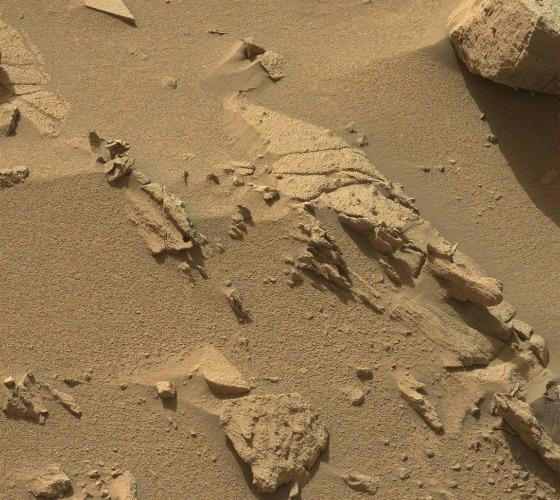
Terrain classes present: Bedrock, Gravel / Sand / Soil, Rock, Shadow